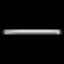
Label: line